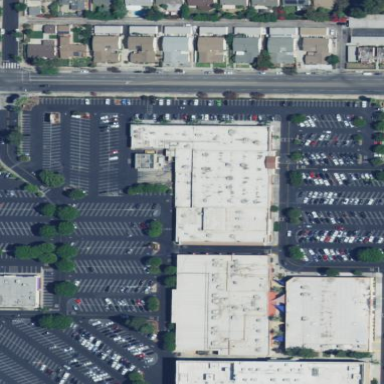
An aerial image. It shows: Retail building.